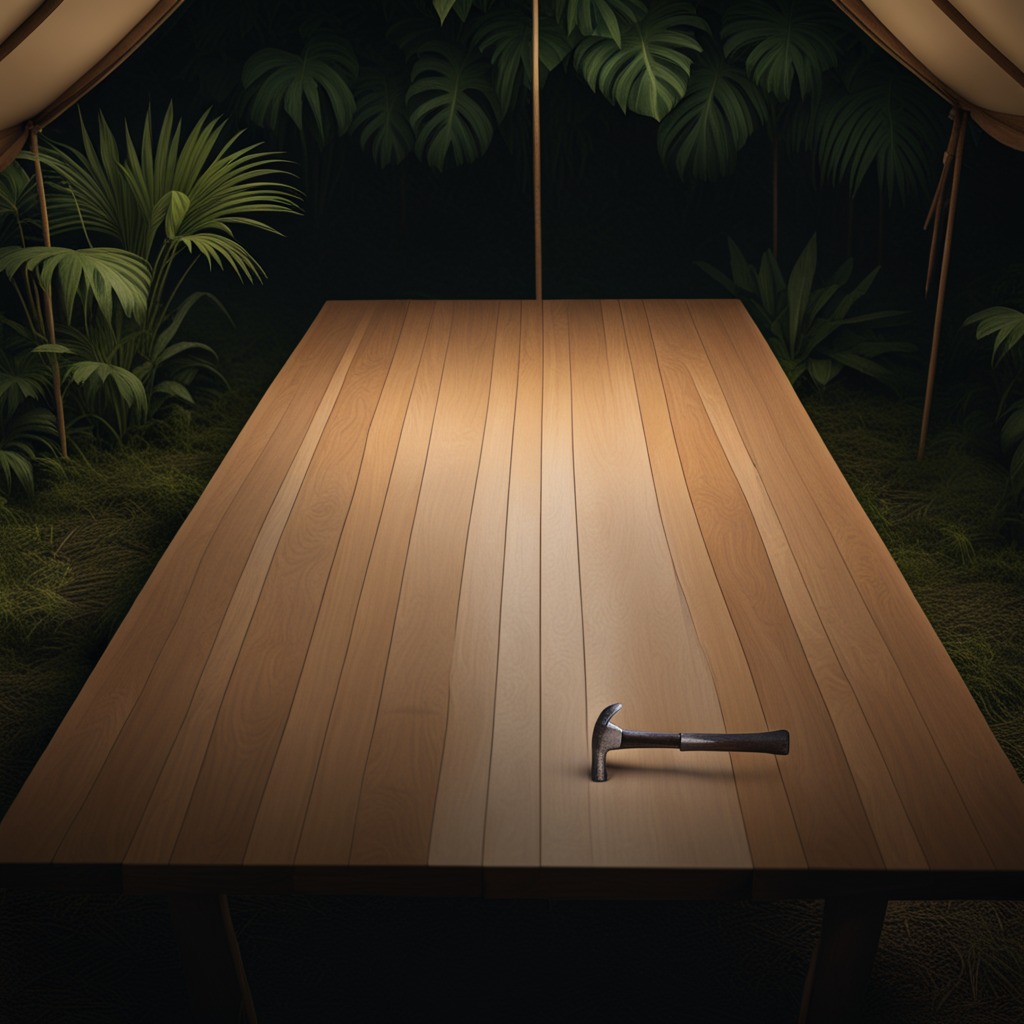
A hammer is lying on the wooden table.